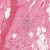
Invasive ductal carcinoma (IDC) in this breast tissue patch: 0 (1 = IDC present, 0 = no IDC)